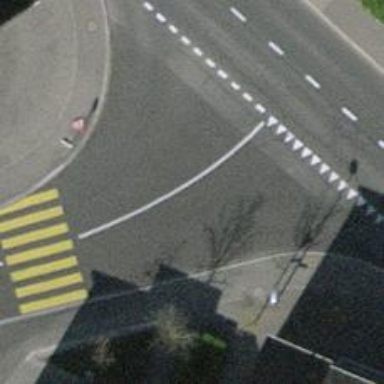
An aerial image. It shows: Tertiary road with asphalt surface.